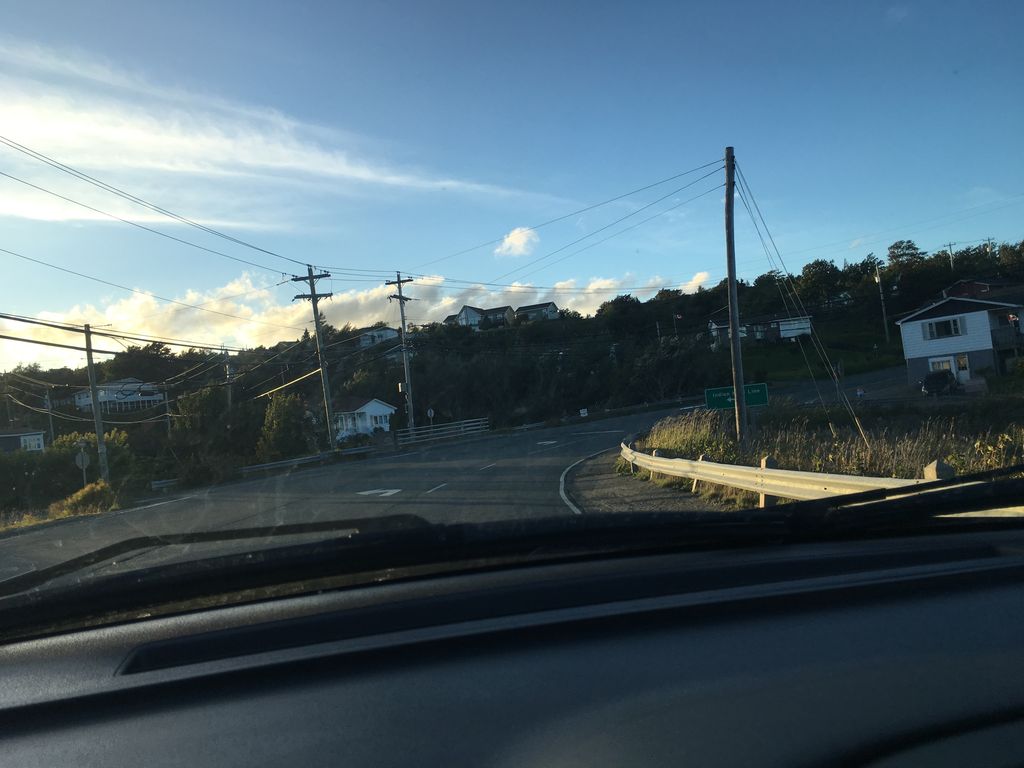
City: st_johns